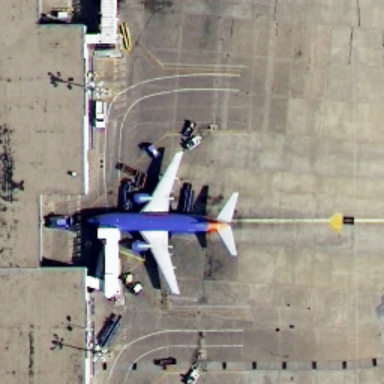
There is a purple airplane in the airport .